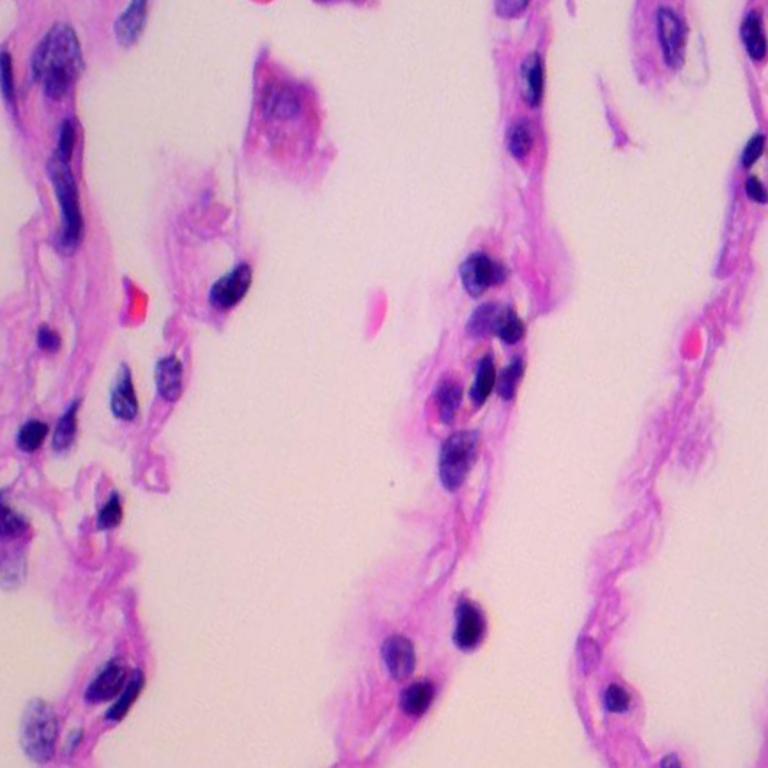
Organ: lung
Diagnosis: benign